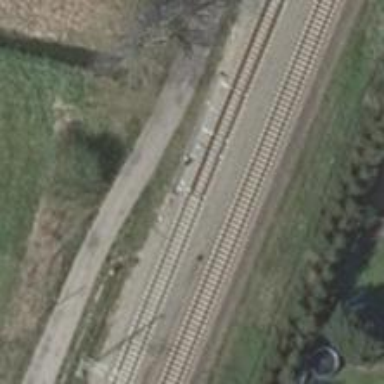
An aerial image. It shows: Railway signal.